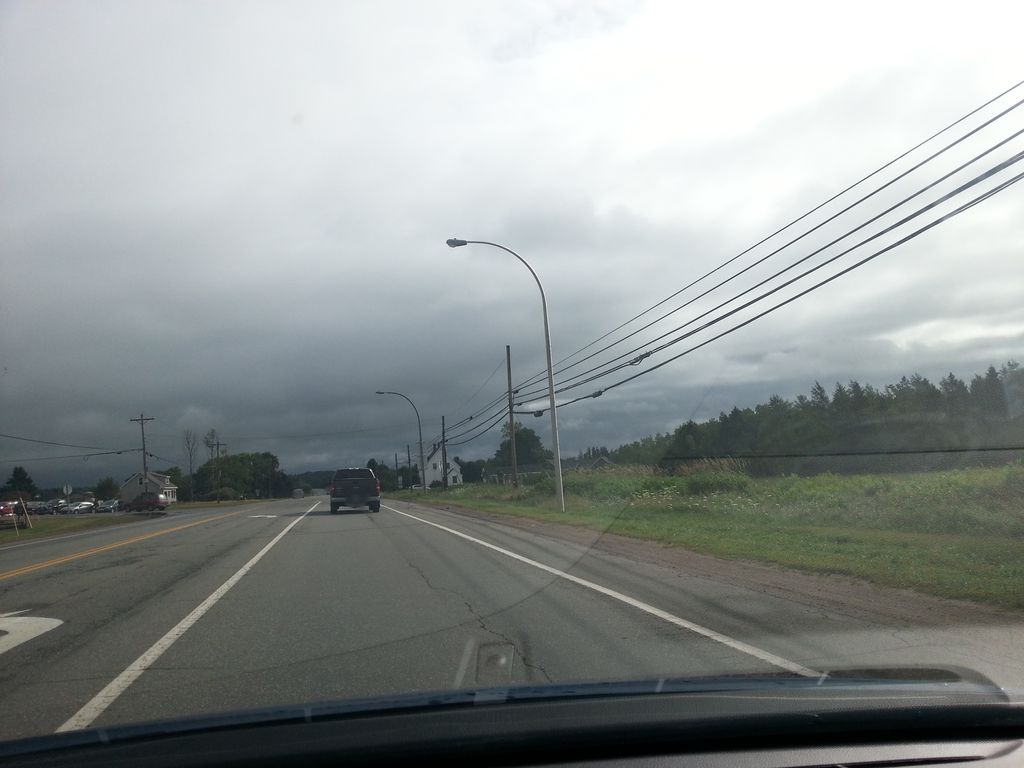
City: charlottetown